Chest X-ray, AP view. Patient: 48 years old, sex F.
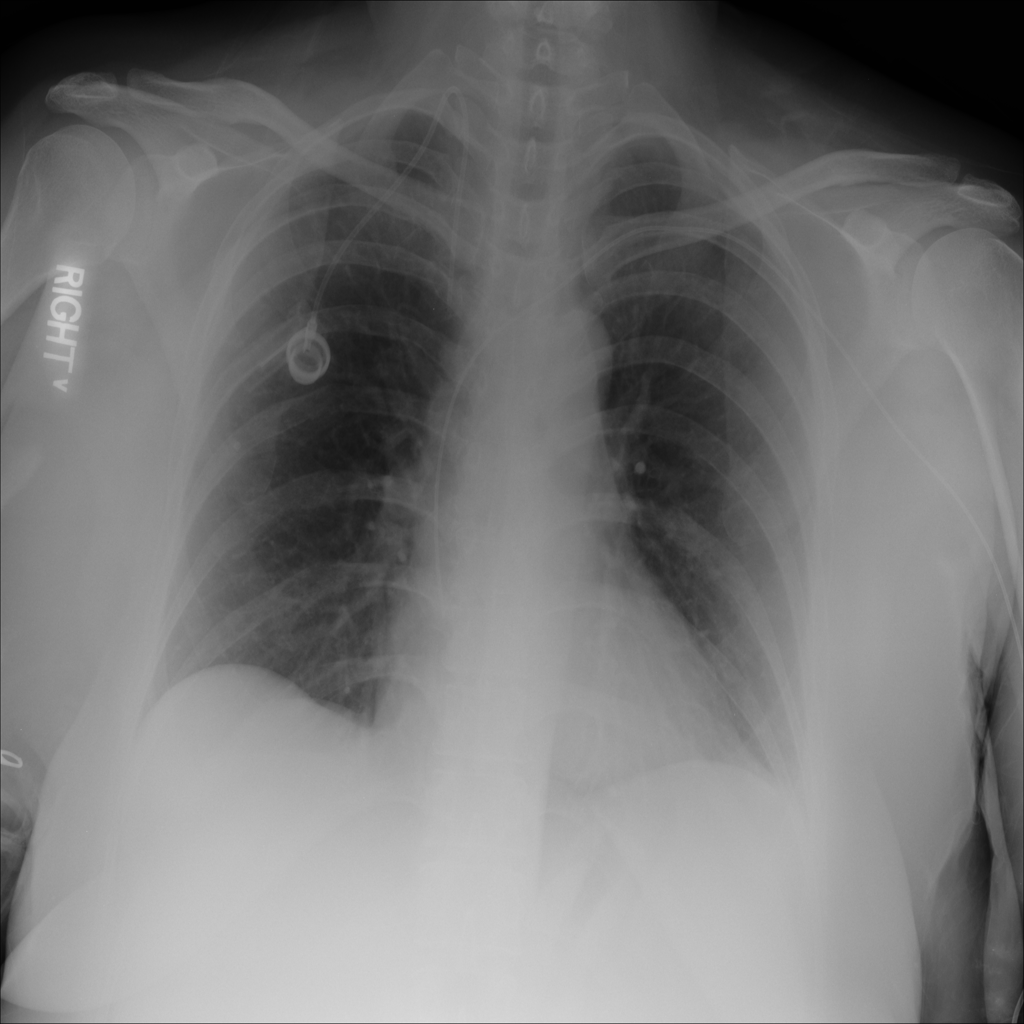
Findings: No Finding